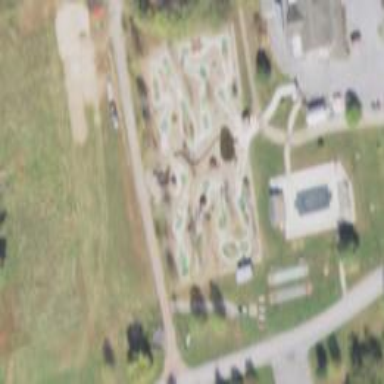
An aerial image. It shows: Miniature golf course.